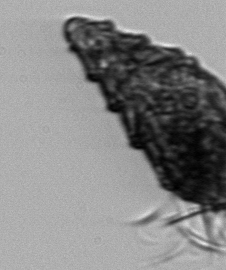
Label: Laboea_strobila